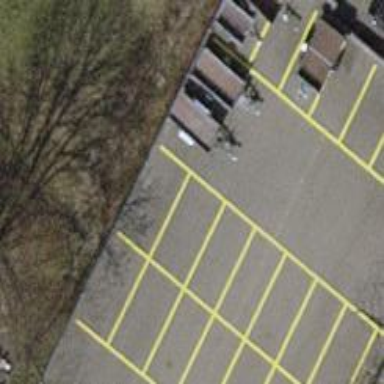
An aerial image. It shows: Road serving as parking aisle.